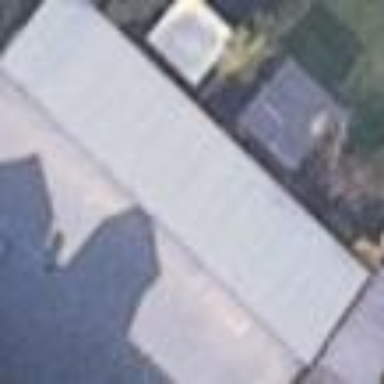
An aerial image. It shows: Garage building.